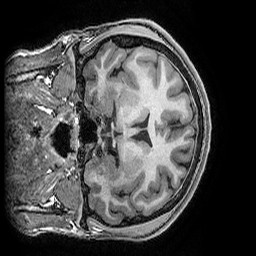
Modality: T1w
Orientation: coronal
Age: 22
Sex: male
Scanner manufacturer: ge
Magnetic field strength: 3 T
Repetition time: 0.008184 s
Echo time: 0.003192 s